Interaction volume radius: 5 \u00c5
Interaction volume height: 10 \u00c5
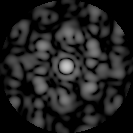
Disorder parameter: 0.6284